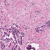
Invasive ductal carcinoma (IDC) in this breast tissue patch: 1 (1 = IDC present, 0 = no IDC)